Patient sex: M
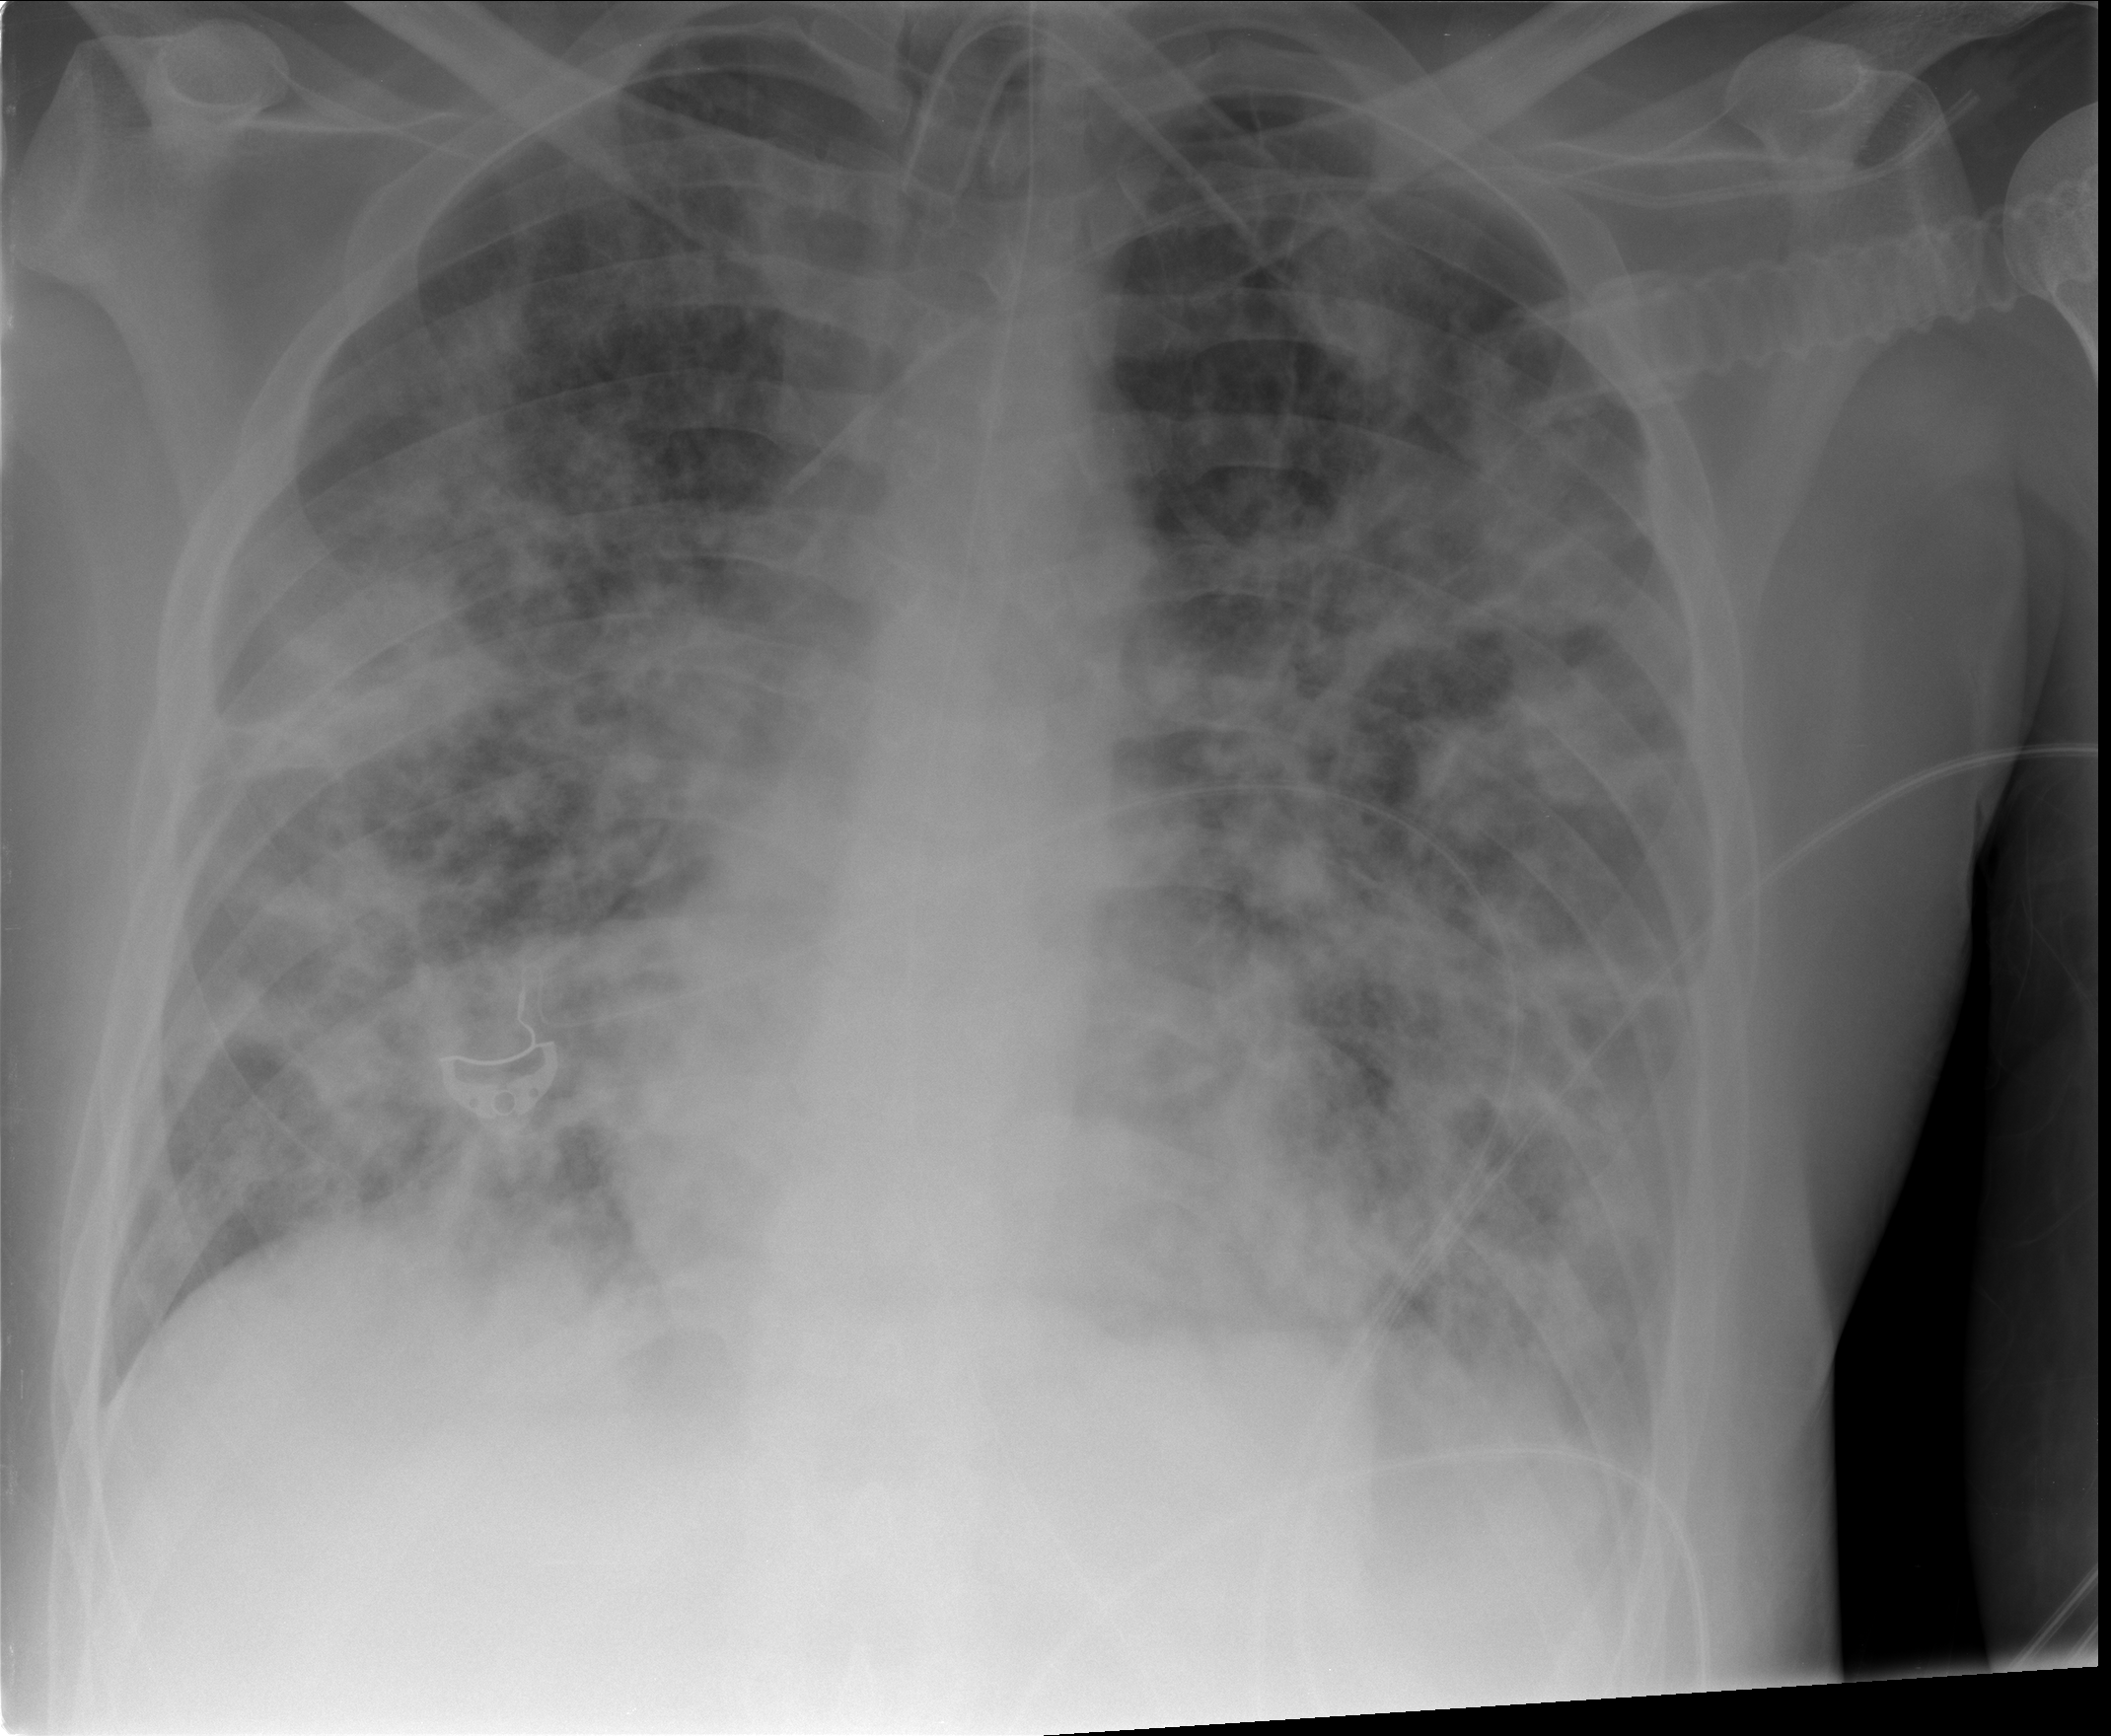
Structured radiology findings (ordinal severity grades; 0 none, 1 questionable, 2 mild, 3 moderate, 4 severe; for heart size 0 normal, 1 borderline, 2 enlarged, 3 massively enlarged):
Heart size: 0
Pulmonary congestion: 1
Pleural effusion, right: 0
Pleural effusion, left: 0
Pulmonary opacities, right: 4
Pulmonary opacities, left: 3
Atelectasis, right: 3
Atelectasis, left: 3